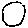
Label: moon